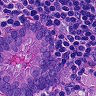
Metastatic tissue present: yes